Interaction volume radius: 10 \u00c5
Interaction volume height: 10 \u00c5
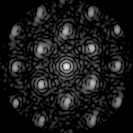
Disorder parameter: 0.2843